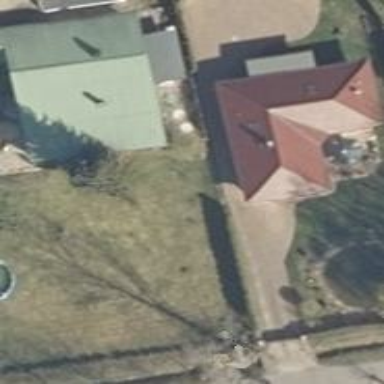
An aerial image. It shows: Simple house.